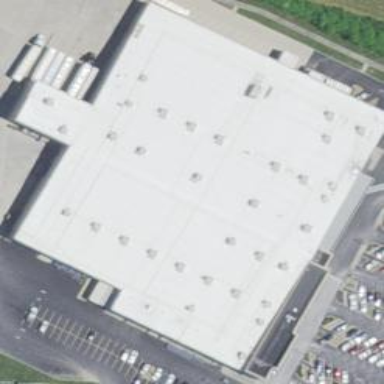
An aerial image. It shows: Wholesale shop building.